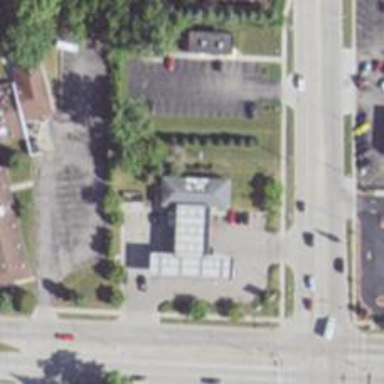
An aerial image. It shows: Convenience shop.